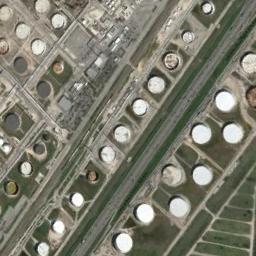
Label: storage_tank